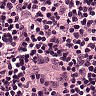
Metastatic tissue present: no